Виток тонкого провода, имеющий форму квадрата, обладает индуктивностью $L_{1}$ (см. рисунок $а$). Виток из такого же провода, идущего по ребрам куба, как это показано на рисунке $б$ имеет индуктивность $L_{2}$.
Найдите индуктивность показанного на рисунке $в$ витка из такого же провода. (Витки на рисунках выделены толстыми линиями).
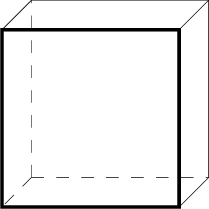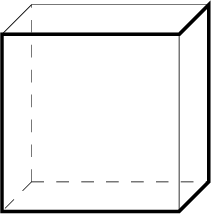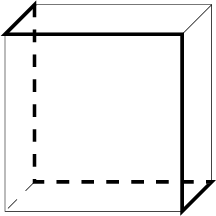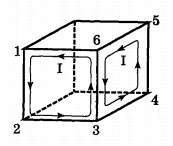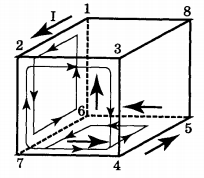
Решение: Пусть вдоль контура $1 2 3 4 5 6 1$ течет ток $I$. Такой контур можно заменить двумя контурами $1 2 3 6 1$ и $6 3 4 5 6$ с тем же током $I$. Это понятно из рисунка ниже.  Магнитный поток, пронизывающий контур $1 2 3 4 5 6 1$, состоит из двух одинаковых магнитных потоков, создаваемых контурами $1 2 3 6 1$ и $6 3 4 5 6$. Рассмотрим один из этих контуров, например, $1 2 3 6 1$. Поток, пронизывающий собственный контур $(1 2 3 6 1)$, очевидно равен $L_{1} I$ и направлен на нас. Одновременно линии индукции магнитного поля этого тока пронизывают контур $6 3 4 5 6$. Этот магнитный поток будет равен $L_{21} I$ и направлен от нас. Здесь $L_{21}$ — коэффициент взаимной индукции. Поэтому полный магнитный поток, пронизывающий контур $1 2 3 4 5 6 1$ двумя эквивалентными контурами, будет равен $$ \Phi_{2}=2\left(L_{1}-L_{21}\right) I. $$ По определению коэффициент самоиндукции (индуктивности) контура $1 2 3 4 5 6 1$ $$ L_{2}=\Phi_{2} / I=2(L_{1}-L_{21}). $$ Отсюда неизвестный коэффициент самоиндукции $$ L_{21}=L_{1}-\frac{L_{2}}{2}. \quad (1) $$ Рассмотрим теперь контур $1 2 3 4 5 6 1$, по которому течет ток $I$ (см. рисунок ниже).  Заменим этот контур тремя эквивалентными контурами: $1 2 7 6 1$, $2 3 4 7 2$ и $6 7 4 5 6$. Магнитный поток, пронизывающий каждый из этих трех контуров, $$ \Phi=L_{1} I-2 L_{21} I. $$ Суммарный магнитный поток через три контура $$ \Phi_{3}=3 \Phi=3 L_{1} I-6 L_{21} I. $$ Поток $\Phi_{3}$ входит через три грани нашего куба: $1 2 7 6 1$, $2 3 4 7 2$ и $6 7 4 5 6$. Этот же поток будет выходить через три другие грани, поскольку через любую замкнутую поверхность поток равен нулю. Этот закон является следствием отсутствия магнитных зарядов. Следовательно, магнитный поток $\Phi_{3}$ будет пересекать контур $1 2 3 4 5 6 1$. По определению $$ L_{3}=\Phi_{3} / I=3 L_{1}-6 L_{21}=3(L_{2}-L_{1}). $$ При написании последнего равенства было использовано выражение $(1)$.
Ответ: $$ L_{3}=3(L_{2}-L_{1}). $$
Темы:
T, Электричество, Индуктивность, Всероссийские